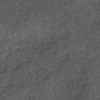
Atmospheric dust classification: not_dusty